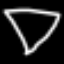
Label: diamond